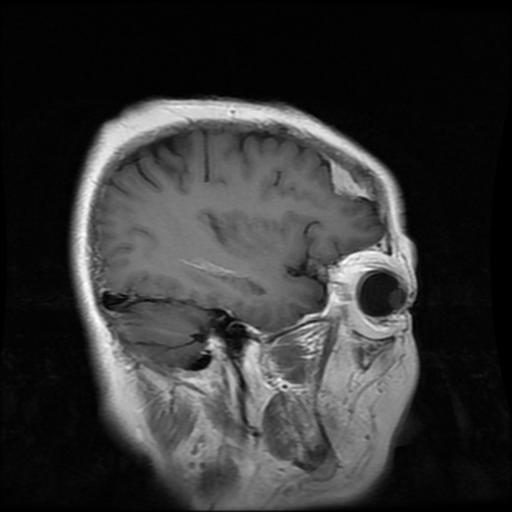
Label: meningioma